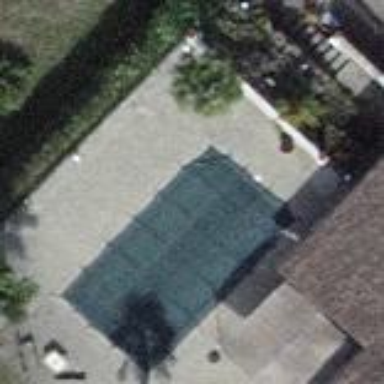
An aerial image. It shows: Swimming pool located in leisure land.